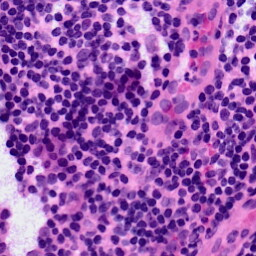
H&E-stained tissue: LymphNode